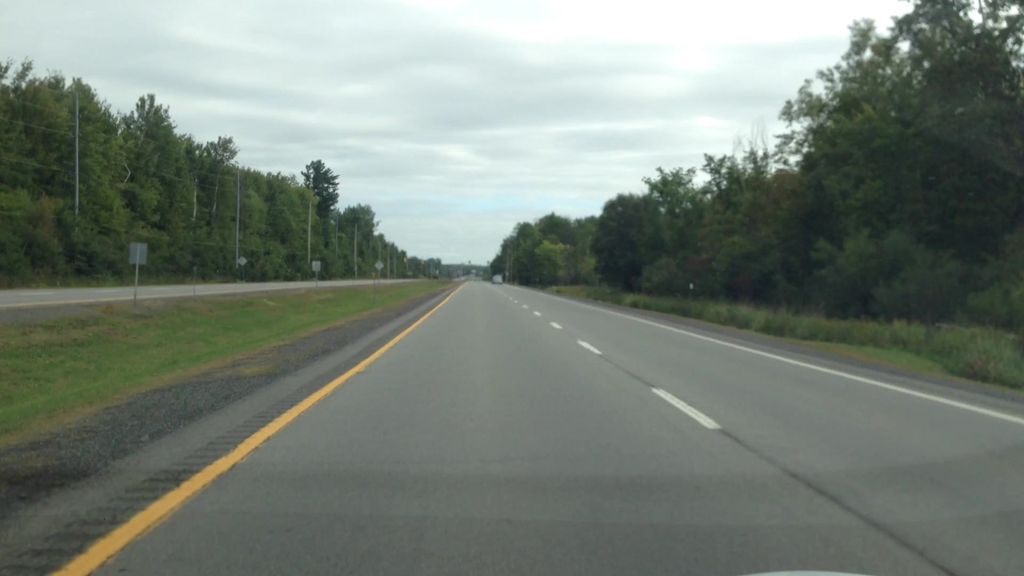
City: ottawa-gatineau